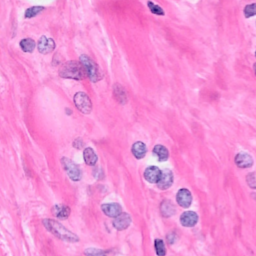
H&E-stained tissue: Breast